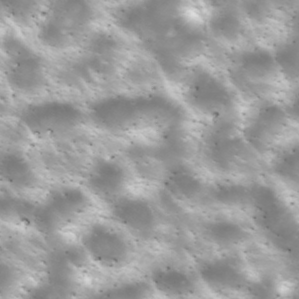
Label: non_frost